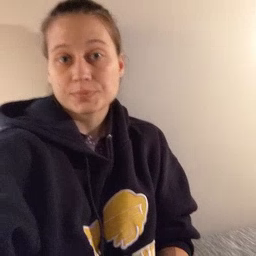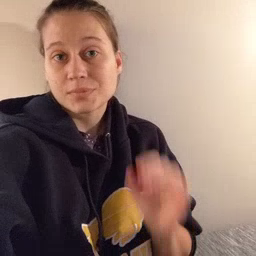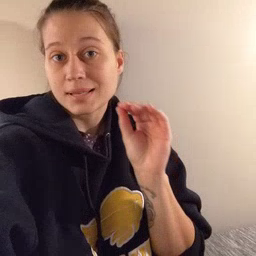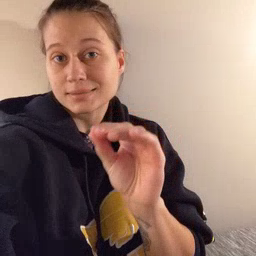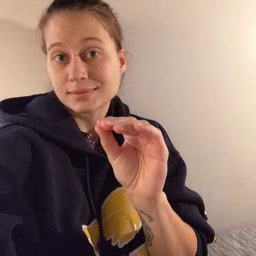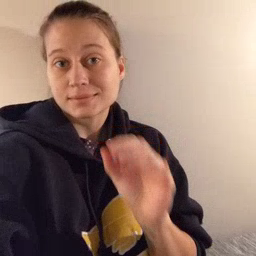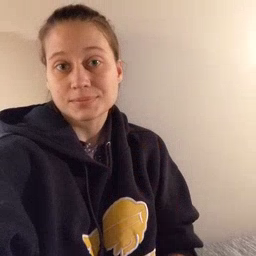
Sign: kiss